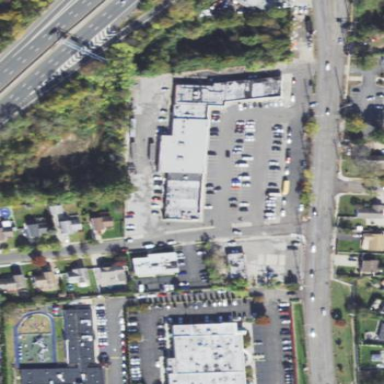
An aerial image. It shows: View of supermarket building.